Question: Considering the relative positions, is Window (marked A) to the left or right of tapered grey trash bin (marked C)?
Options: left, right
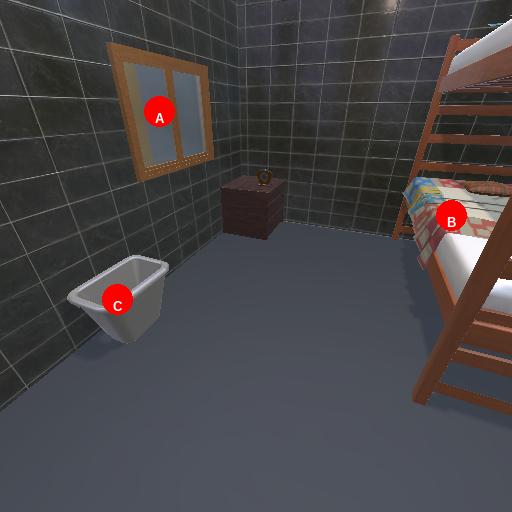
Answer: left